Field crop: tomato
Growth stage: 2
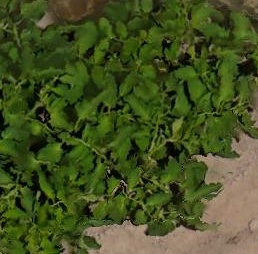
Species: tomato